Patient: sex F, age 63
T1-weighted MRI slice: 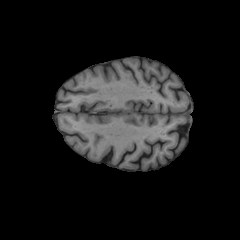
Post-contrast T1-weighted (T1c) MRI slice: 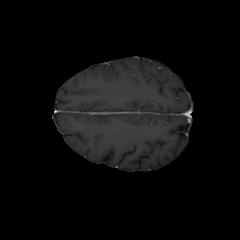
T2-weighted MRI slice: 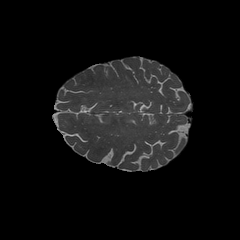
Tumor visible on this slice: no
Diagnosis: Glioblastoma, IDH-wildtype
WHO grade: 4